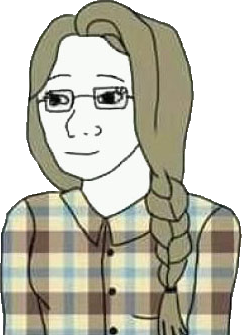
Label: 5_Trad_Wife